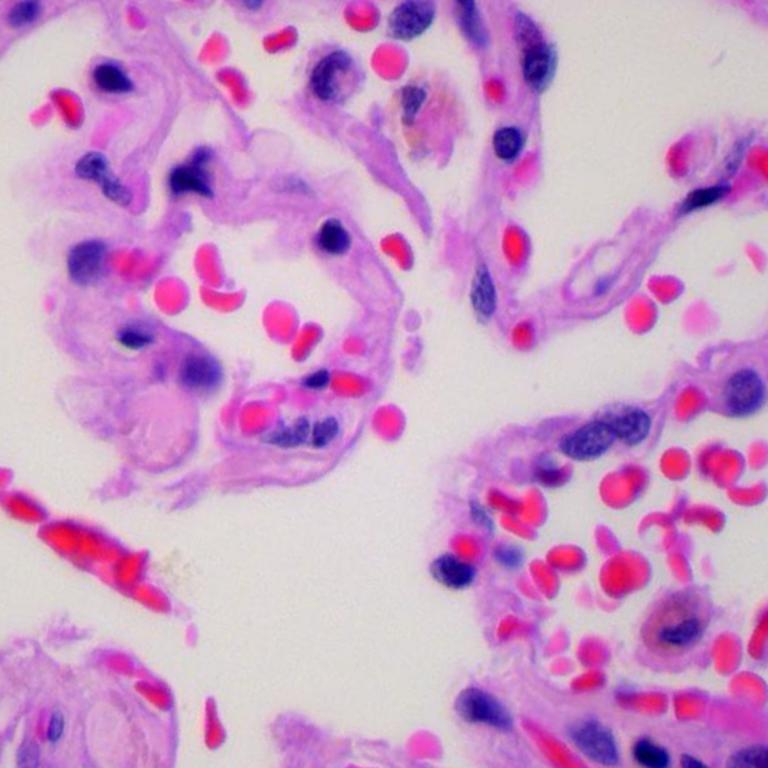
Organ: lung
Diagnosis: benign